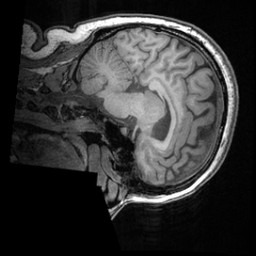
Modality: T1w
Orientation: sagittal
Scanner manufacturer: ge
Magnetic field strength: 3 T
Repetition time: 0.008572 s
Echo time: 0.003384 s